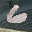
Label: 6